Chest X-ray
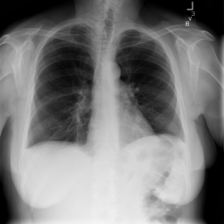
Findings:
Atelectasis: negative
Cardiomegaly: negative
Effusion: positive
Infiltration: negative
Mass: negative
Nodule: negative
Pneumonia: negative
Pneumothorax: negative
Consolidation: negative
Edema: negative
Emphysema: negative
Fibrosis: negative
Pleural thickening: negative
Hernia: negative